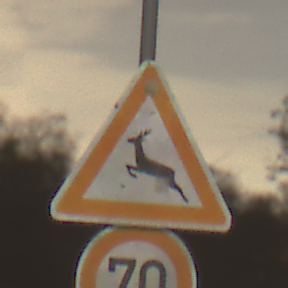
Verkehrszeichen: WildwechselRechts
Zusatzzeichen unten: Geschwindigkeit70
Umgebung: Outdoor, Nature
Tageszeit: Night
Wetter: Clear
Licht: Natural
Jahreszeit: NotSpecified
Kontrast: LowContrast